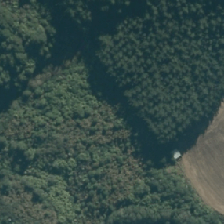
Land cover: grose_broom